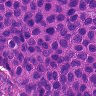
Metastatic tissue present: yes